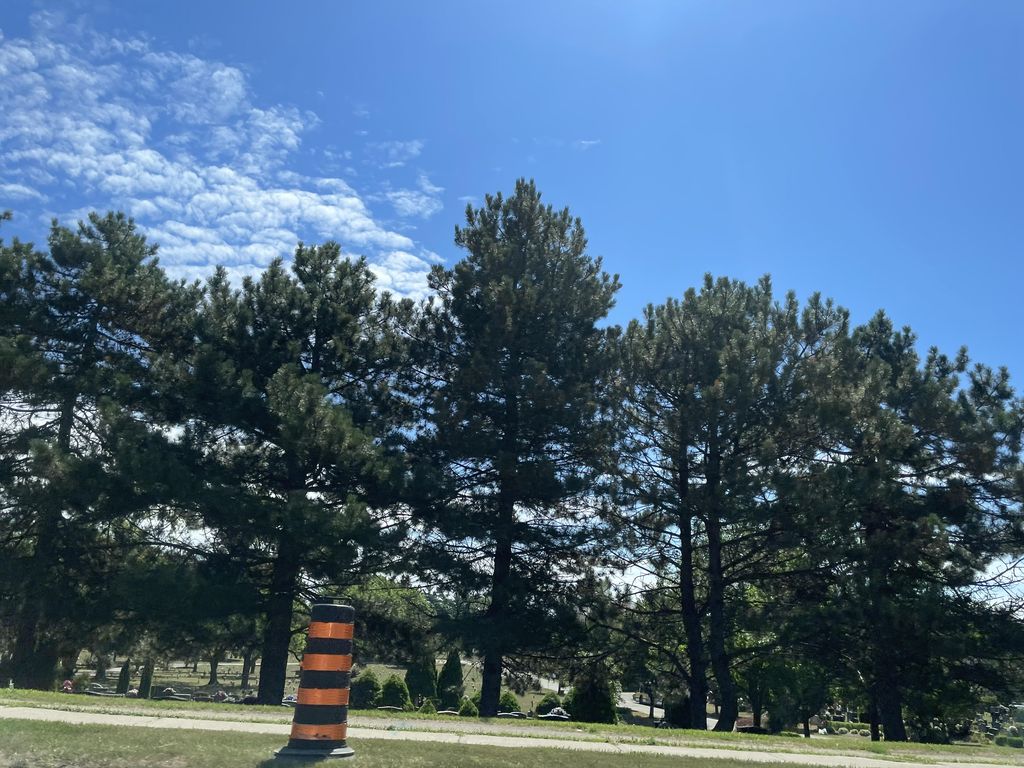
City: hamilton